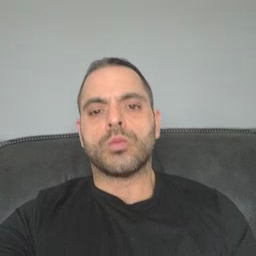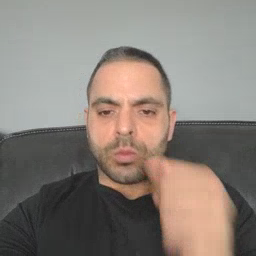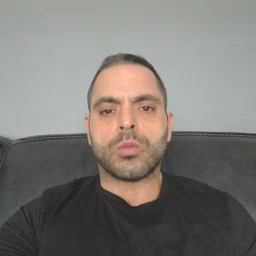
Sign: fast